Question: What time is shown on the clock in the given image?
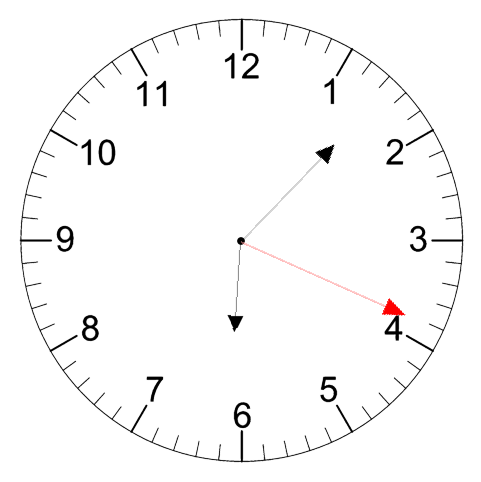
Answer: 06:07:19